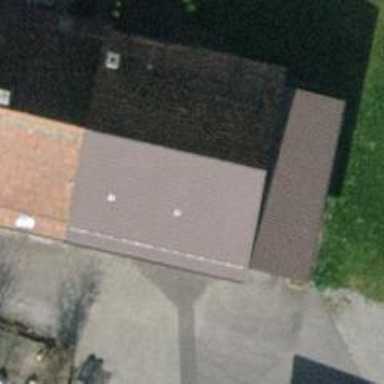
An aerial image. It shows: House with tile roof.